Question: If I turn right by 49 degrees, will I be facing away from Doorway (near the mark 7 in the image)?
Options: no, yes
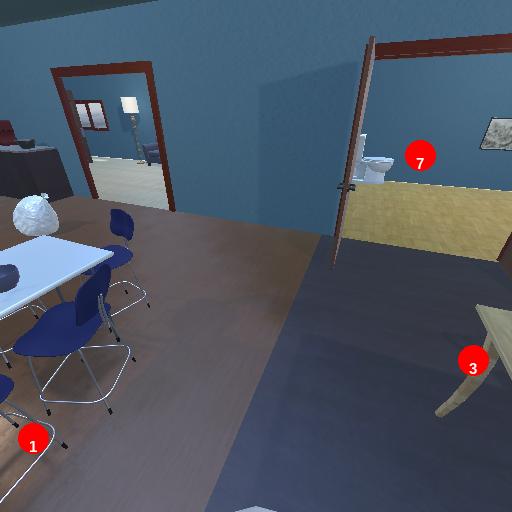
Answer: no